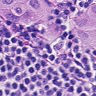
Metastatic tissue present: yes